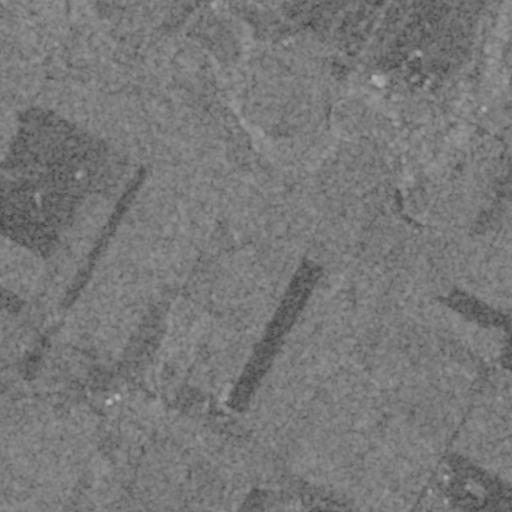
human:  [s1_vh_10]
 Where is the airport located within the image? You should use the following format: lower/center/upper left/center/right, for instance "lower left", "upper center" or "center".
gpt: The airport is located in the lower right of the image.
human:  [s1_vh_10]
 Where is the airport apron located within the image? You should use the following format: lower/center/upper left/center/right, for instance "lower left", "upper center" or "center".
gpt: The airport apron is located in the lower right of the image.
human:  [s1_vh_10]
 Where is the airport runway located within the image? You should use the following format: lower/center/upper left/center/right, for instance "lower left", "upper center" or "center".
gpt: The airport runway is located in the lower right of the image.
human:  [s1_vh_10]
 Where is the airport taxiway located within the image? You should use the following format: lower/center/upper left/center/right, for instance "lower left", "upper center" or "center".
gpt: The airport taxiway is located in the lower right of the image.
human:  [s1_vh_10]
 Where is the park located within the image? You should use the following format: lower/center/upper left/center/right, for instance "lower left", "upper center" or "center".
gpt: The park is located in the upper right of the image.
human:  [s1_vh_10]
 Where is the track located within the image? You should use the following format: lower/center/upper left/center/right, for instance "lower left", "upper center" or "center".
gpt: The track is located in the upper right of the image.
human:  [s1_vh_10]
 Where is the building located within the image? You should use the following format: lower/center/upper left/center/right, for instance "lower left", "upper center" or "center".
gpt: There is no building in the image.

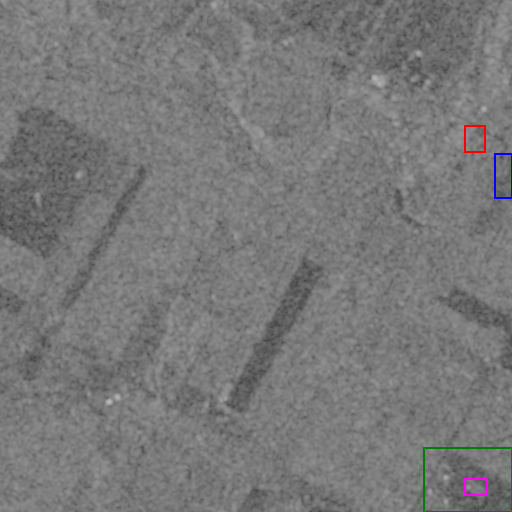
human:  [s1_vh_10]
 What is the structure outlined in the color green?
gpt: The structure outlined in green is an airport.
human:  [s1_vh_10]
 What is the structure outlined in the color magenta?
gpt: The structure outlined in magenta is an airport apron.
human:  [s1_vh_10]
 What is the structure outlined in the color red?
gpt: The structure outlined in red is a park.
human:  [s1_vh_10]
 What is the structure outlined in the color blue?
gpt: The structure outlined in blue is a track.
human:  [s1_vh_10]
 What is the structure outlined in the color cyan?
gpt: There is no cyan outline.